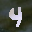
Label: 4